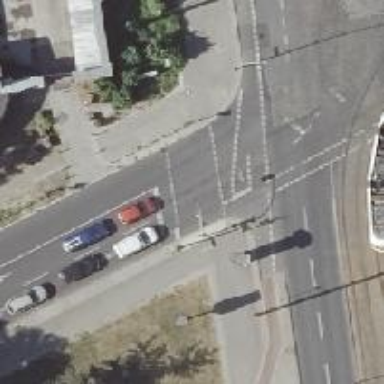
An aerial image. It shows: Road crossing with traffic signals.